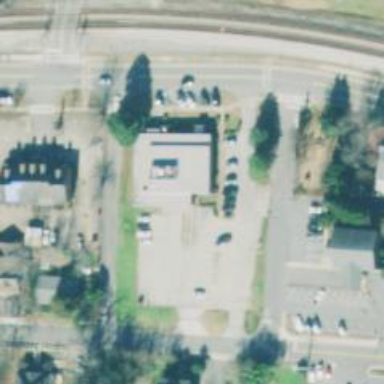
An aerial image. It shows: Post office.